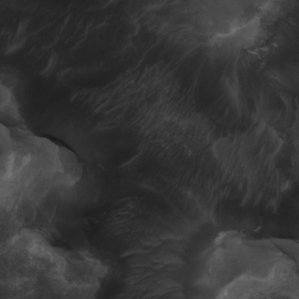
Label: non_frost